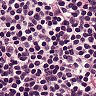
Metastatic tissue present: no